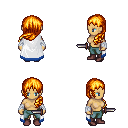
a pixel art fantasy rpg character, female body template, human, tanned skin, white trimmed cape, teal pants, light blonde left-swept hairstyle, white cloth bandages, maroon shoes, dagger, four views (front, back, left, right), 2x2 character sprite sheet, small pixel art, hard edges, no anti-aliasing